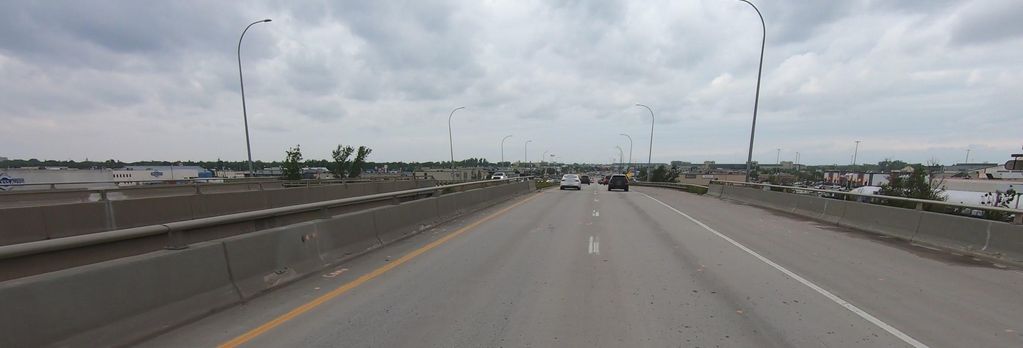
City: winnipeg